Question: I have a question regarding simple HTML and CSS.
First, look at this illustration:

I am making a page with multiple background images, each having the width: 1600px (blue, pink and green on the picture).
The main area of the page (yellow) is centered (margin: 0 auto;) and have the width: 800px.
I want it to be so, that the browser-horizontal-scrollbar only appear, if the browser window is smaller than the center area (800px).
Any ideas how to do this?
Thanks for any help and sorry about the awfull layout and colors ;)
Edit:
What i did so far:
i have tried to make the tyupical center div in wrapper:
'''
<div id="wrap">
<div id="child">
'''
---
'''
#wrap{ width:1600px; }
#child{ width: 800px; margin: 0 auto;}
'''
However, naturally the scrolls appear as for the entire wrape div, i have no idea what to do from here?
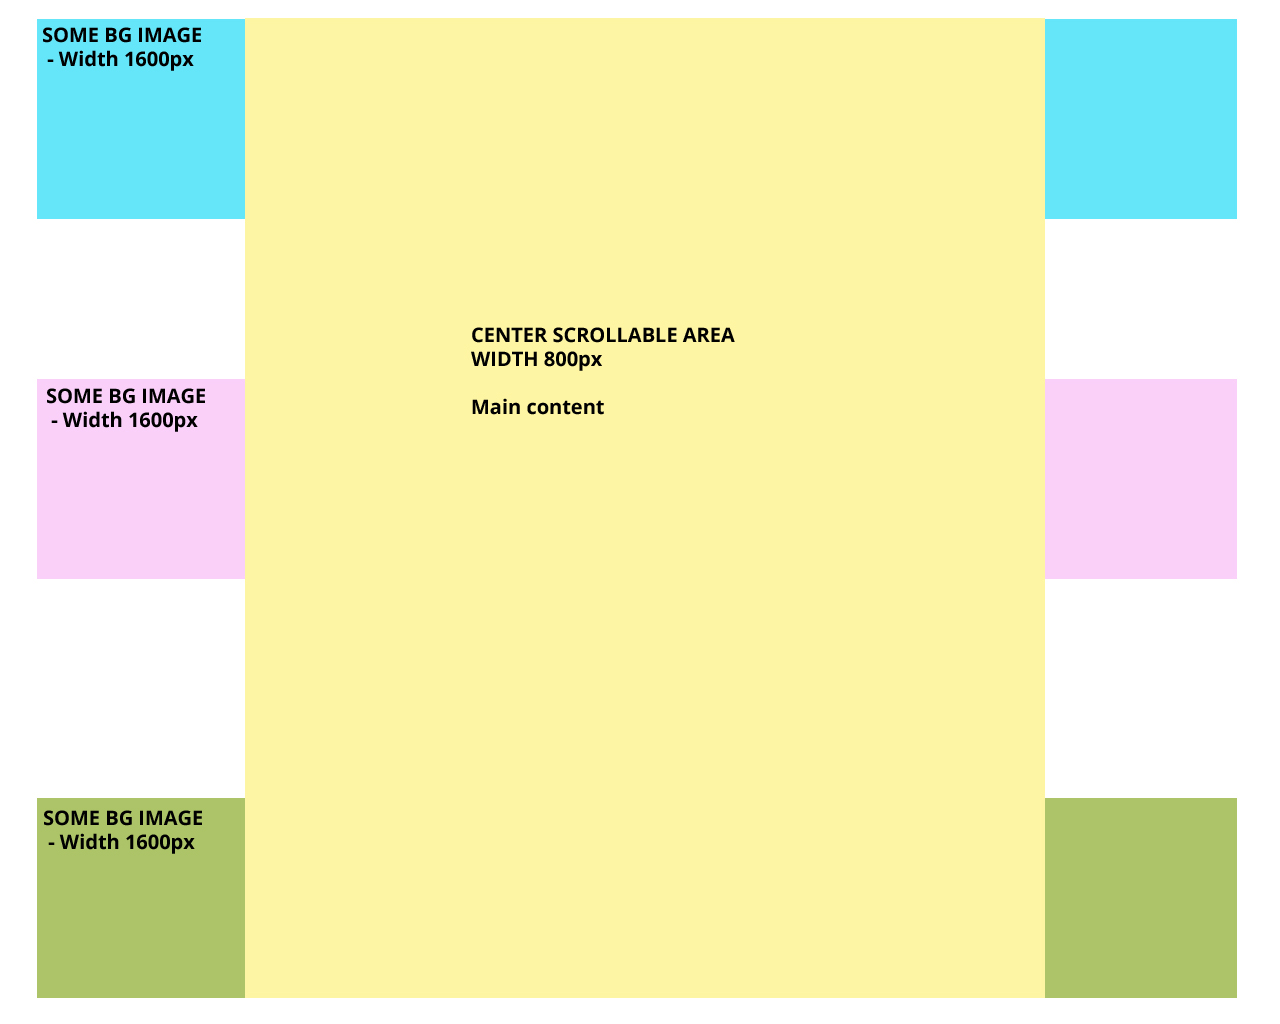
Answer: ** 'position'
'''
<div class="one"></div>
<div class="one2"></div>
<div class="one3"></div>
<div class="parent">
Hello i m cente div <br>
Hello i m cente div <br>Hello i m cente div <br>Hello i m cente div <br>Hello i m cente div <br>Hello i m cente div <br>Hello i m cente div <br>Hello i m cente div <br>Hello i m cente div <br>
</div>
'''
'''
.one, .one2, .one3{
height:200px;
}
.one{
background:red;
}
.one2{
background:green;
}
.one3{
background:yellow;
}
.parent{
background:blue;
position:absolute;
width:200px; // width according to your design
left:50%;
margin-left:-100px; // according to your width / 2 and define -margin
top:0;
}
'''
<URL>